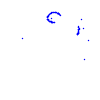
Particle: kaon